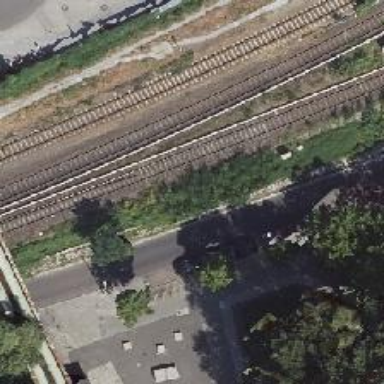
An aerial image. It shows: Solitary milestone along the railway.